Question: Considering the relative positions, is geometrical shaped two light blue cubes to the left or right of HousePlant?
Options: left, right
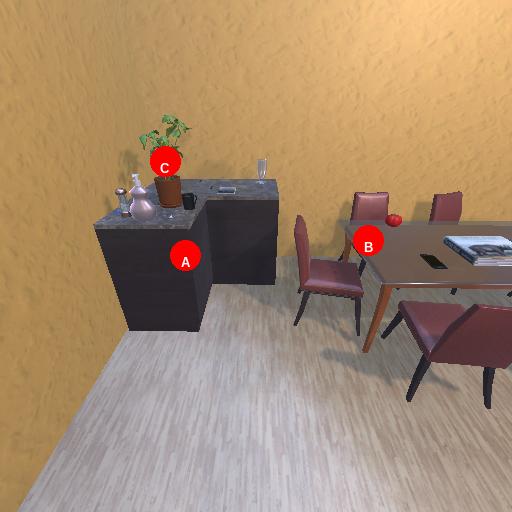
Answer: left